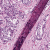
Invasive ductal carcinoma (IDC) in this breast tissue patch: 1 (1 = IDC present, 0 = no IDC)